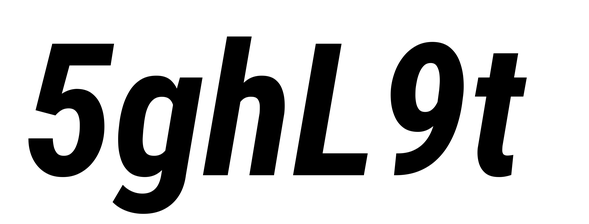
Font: Roboto-Italic_Condensed_Bold_Italic